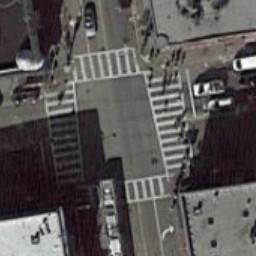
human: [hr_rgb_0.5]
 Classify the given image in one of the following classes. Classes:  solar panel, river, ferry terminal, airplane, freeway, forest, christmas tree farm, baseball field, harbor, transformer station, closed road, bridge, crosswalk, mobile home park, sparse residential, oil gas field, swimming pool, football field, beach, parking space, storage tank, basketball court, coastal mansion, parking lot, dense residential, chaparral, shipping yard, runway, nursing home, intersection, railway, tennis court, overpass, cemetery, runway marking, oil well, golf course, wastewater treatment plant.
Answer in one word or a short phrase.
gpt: crosswalk